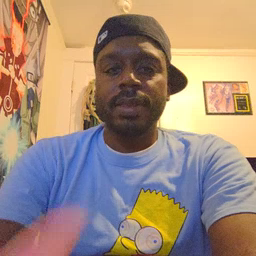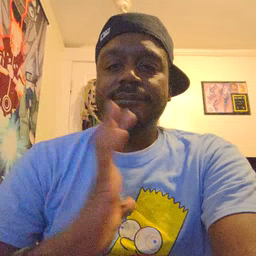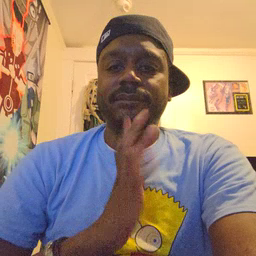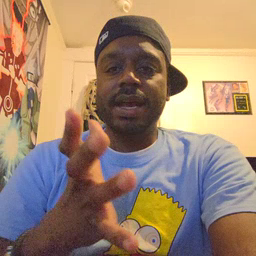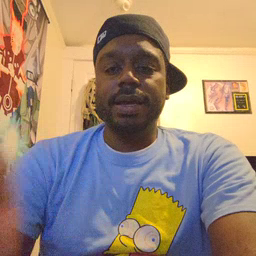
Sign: fine